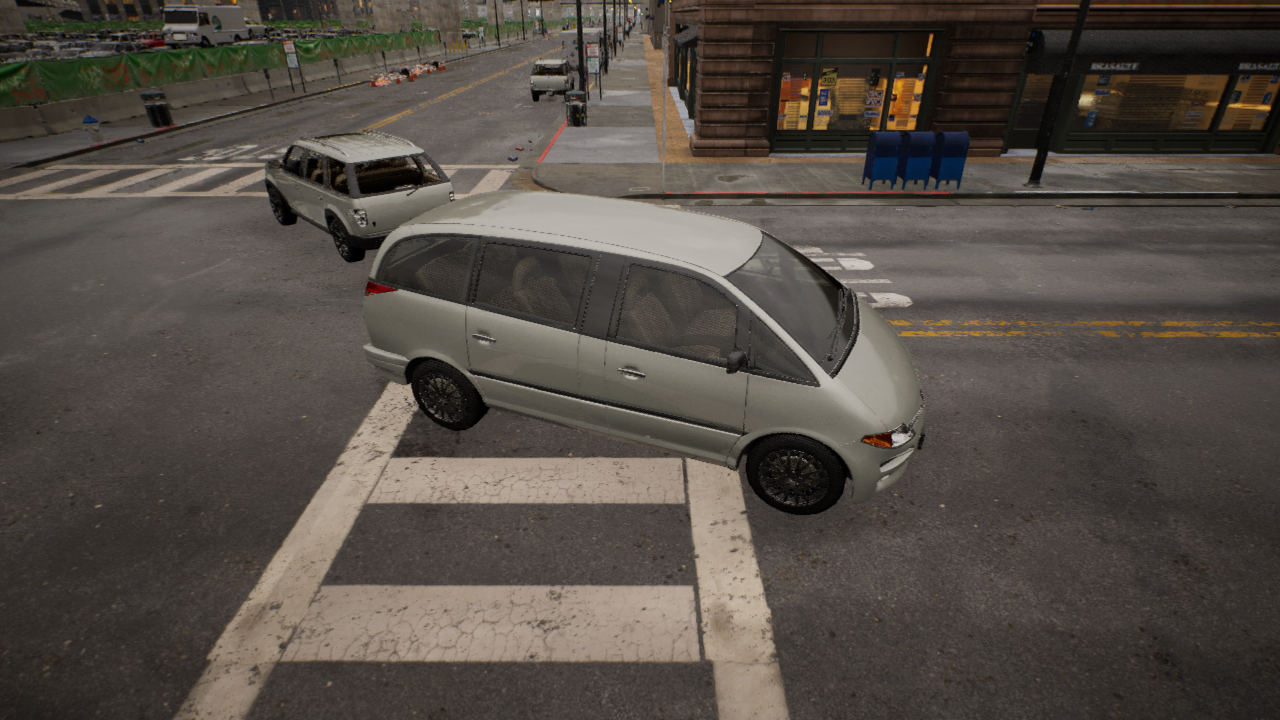
Venue: intersection
Lighting: golden hour
Vehicle rig: minivan